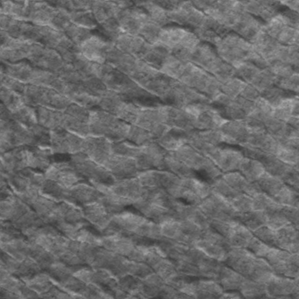
Label: frost